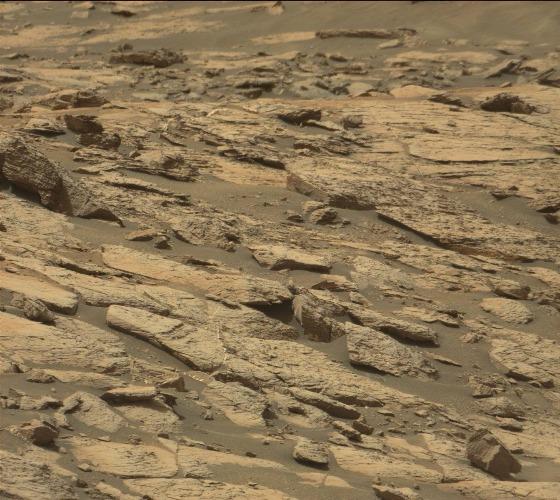
Terrain classes present: Bedrock, Gravel / Sand / Soil, Rock, Shadow